Field crop: maize
Growth stage: 2
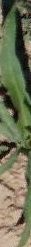
Species: maize